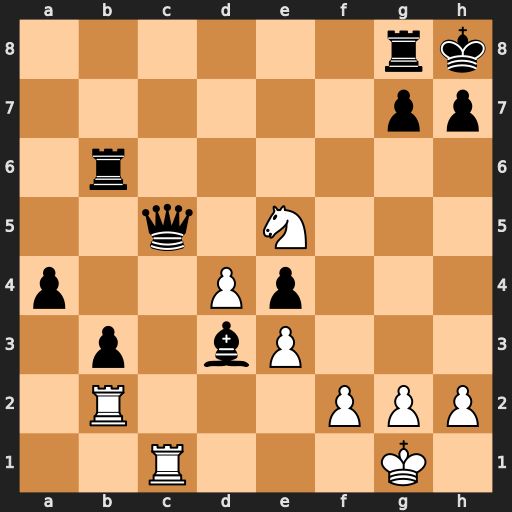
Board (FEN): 6rk/6pp/1r6/2q1N3/p2Pp3/1p1bP3/1R3PPP/2R3K1
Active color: w
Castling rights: -
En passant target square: -
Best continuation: Nf7#